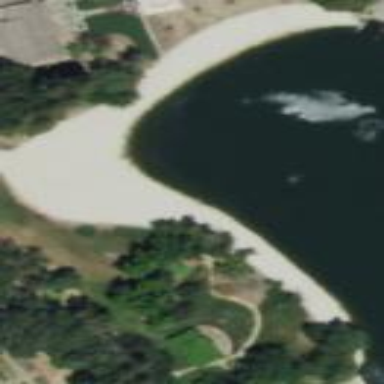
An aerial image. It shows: Beautiful beach with natural surroundings.